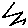
Label: zigzag